Field crop: maize
Growth stage: 2
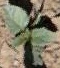
Species: datura